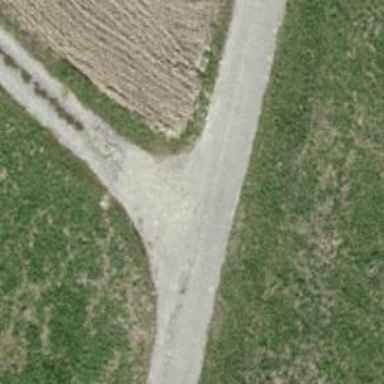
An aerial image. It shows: Unclassified road with asphalt surface.